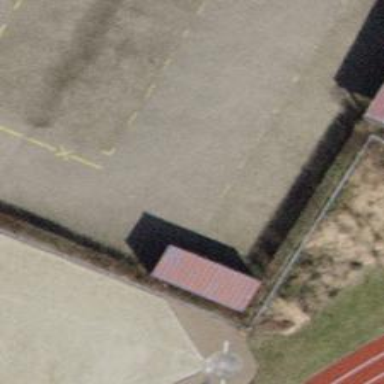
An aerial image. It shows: Parking aisle with paving stones.